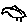
Label: bird